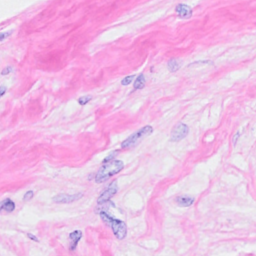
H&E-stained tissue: Breast